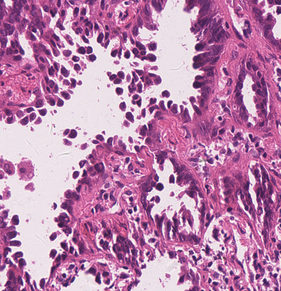
Tumor epithelial tissue: yes
Tumor-associated stroma tissue: yes
Normal tissue: no